Question: I am making a site and now is the webconsole in firefox says I did something wrong on line 1 but I don't know what I did wrong.
I inlcuded Jquery in the head.
'''
$('#top_bar').click(function(){
var val = $('#top_bar').val();
if(val == 'Show menu'){
$('#item').slideDown(500);
$('#top_bar').text('Hide menu');
}else if(val == 'Hide menu'){
$('#item').slideUp(500);
$('#top_bar').text('Show menu');
}else{
}
});
'''
and on another js file the console is saying that i have a syntaxis error again on line 1
this is the code
'''
var width = $(window).width();
$('.image').width(width);
$(document).ready(function(){
slide();
});
function slide(){
var slide = $('.active').data('slide');
if(slide == 4){
var next = 1;
var div = $("div").find("[data-slide='" + next + "']");
}else{
var next = slide + 1;
var div = $("div").find("[data-slide='" + next + "']");
}
$('.active').addClass('la');
//img hide action //
$('.active').removeClass('active');
$(div).addClass('active');
$('.la').animate({width:'5%'},500);
$('.la').removeClass('la');
//img show action //
$('.active').animate({width:'85%'},500);
loop();
}
function loop(){
setTimeout(function(){
slide();
},4000)
}
'''
see image for the error (error in dutch)

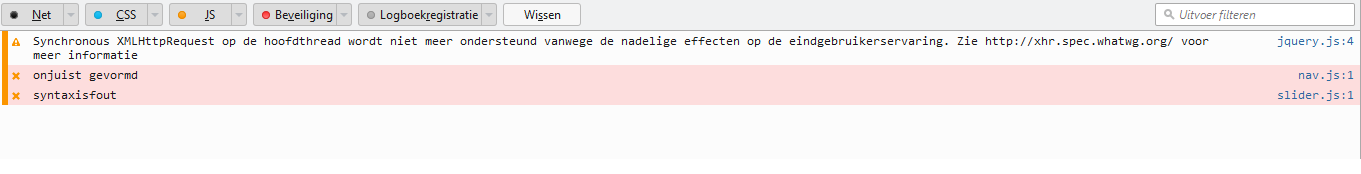
Answer: Some suggestions that you can try -
1st question -
If you are using ajax to load elements, it is possible that click event is not assigned to them. Better approach is to use below -
'''
$(function(){
$('body').on('click', '#top_bar', topBarClick);
var topBarClick = function(){...};
});
'''
2nd question -
You should enclose everything in document ready function like below and it should work -
'''
$(function(){
// do anything
});
'''